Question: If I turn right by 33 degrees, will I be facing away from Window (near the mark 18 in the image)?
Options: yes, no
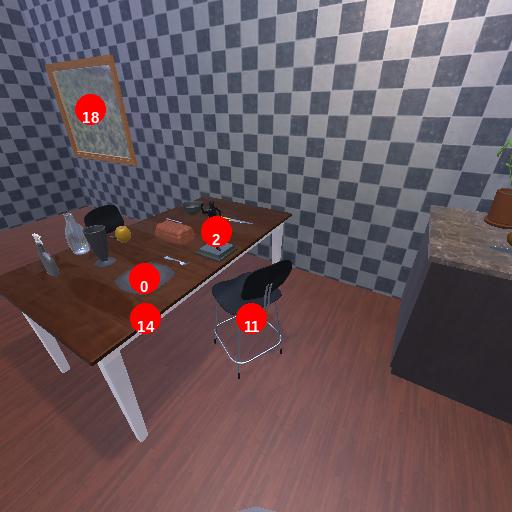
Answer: yes